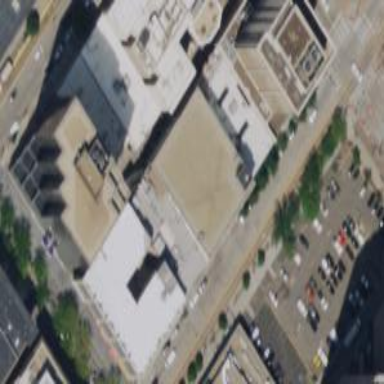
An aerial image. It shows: Multi-storey parking building with brown roof.